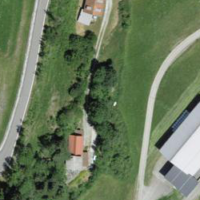
EUNIS habitat code: 24
Species observed at this site:
Salvia pratensis